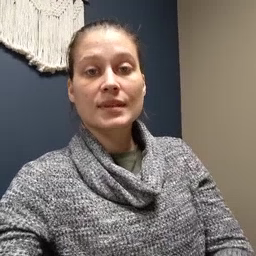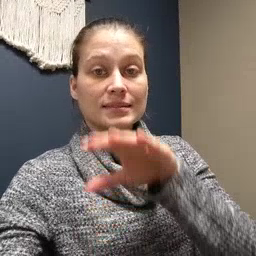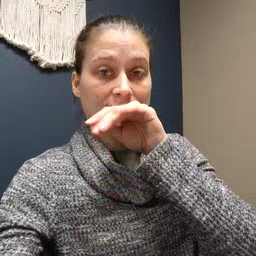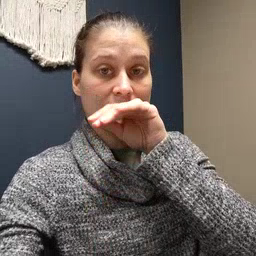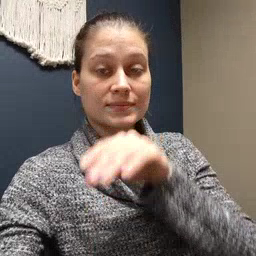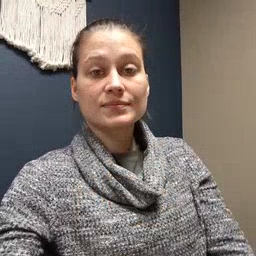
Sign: duck